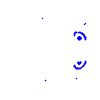
Particle: kaon